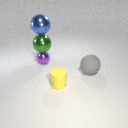
large gray rubber sphere behind small yellow rubber cylinder